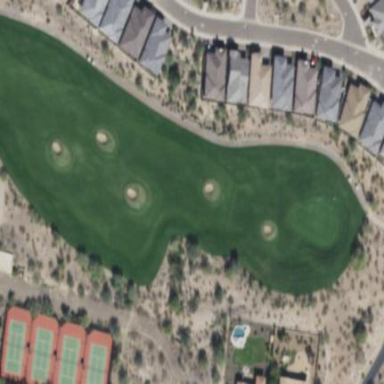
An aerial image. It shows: Rough area in golf course.